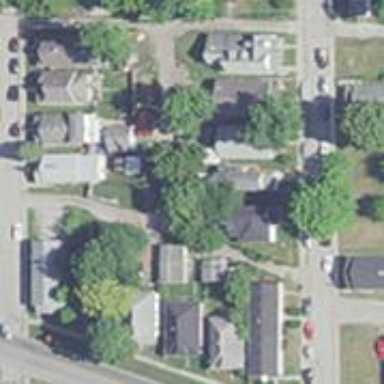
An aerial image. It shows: Alleyway designated as service road.